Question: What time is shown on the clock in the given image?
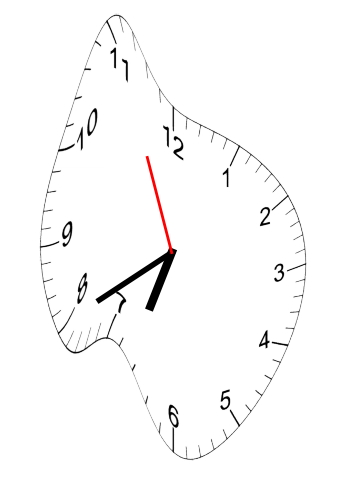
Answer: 06:39:56